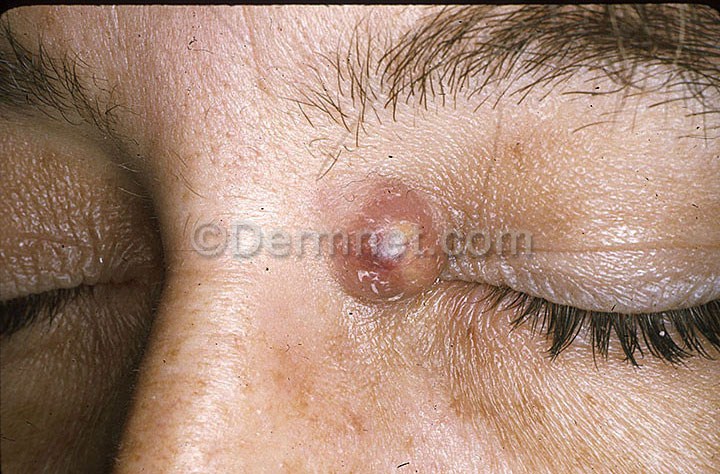
Disease: Seborrheic Keratoses and other Benign Tumors